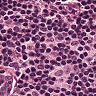
Metastatic tissue present: no